Aerial crown-view tile of a tropical tree (Barro Colorado Island, Panama), acquired 20250414:
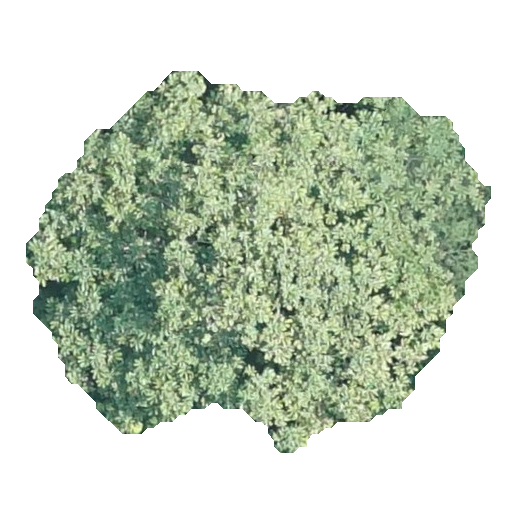
Species: Cecropia insignis
GBIF accepted scientific name: Cecropia insignis
Crown area: 187.137 m²